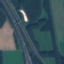
Land use / land cover class: Highway